Question:
Near Stream there is a small arrow that takes u to the previous activity when clicked
I want to make the same in my app, I used
'''
getSupportActionBar().setDisplayHomeAsUpEnabled(true);
'''
do I need to use 'onOptionsItemSelected' ?
The arrow is appearing, but nothing happens once clicked.
And I have two Items in my menu, they appear everywhere where I call 'OnCreateOptionsMenu'
this is my item code where I want to to appear only in my last activity, How ?
'''
<item
android:id="@+id/bAbout"
android:title="About"
android:showAsAction="always"/>
'''
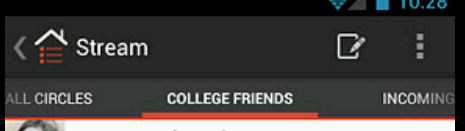
Answer: Yes you have to implement 'onOptionsItemSelected()'. The id for that button is 'android.R.id.home'
'''
public boolean onOptionsItemSelected(MenuItem item) {
switch (item.getItemId()) {
case android.R.id.home:
// Do whatever you want, e.g. finish()
break;
default:
return super.onOptionsItemSelected(item);
}
}
'''
> And I have two Items in my menu, they appear everywhere where I call OnCreateOptionsMenu
I'm not sure what the problem here is. Of course you should only implement 'onCreateOptionsMenu()' and inflate that menu resource where you want it. Removing 'onCreateOptionsMenu()' for all activities which are not supposed to have these options should work.